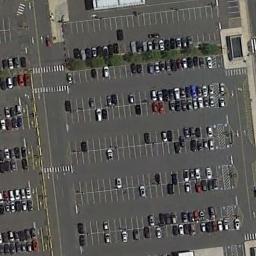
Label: parking_lot